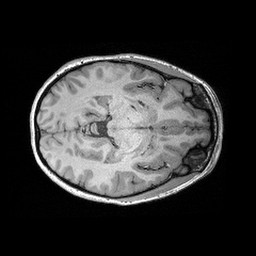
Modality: T1w
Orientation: axial
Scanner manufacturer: siemens
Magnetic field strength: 3 T
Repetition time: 2.3 s
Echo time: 0.00298 s